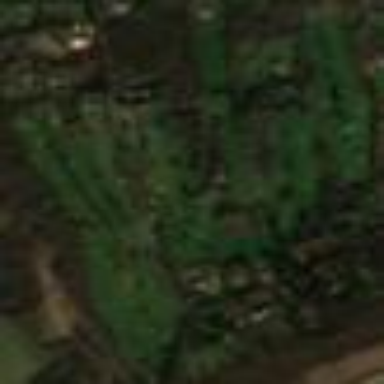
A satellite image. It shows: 18-hole golf course classified as leisure land.